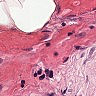
Metastatic tissue present: no